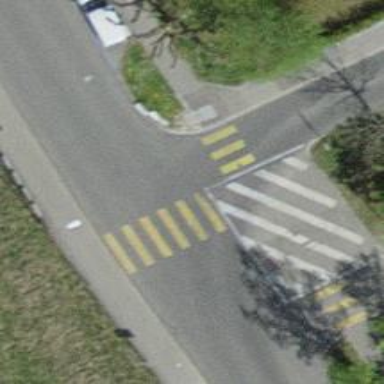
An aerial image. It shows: Uncontrolled zebra crossing on the road.